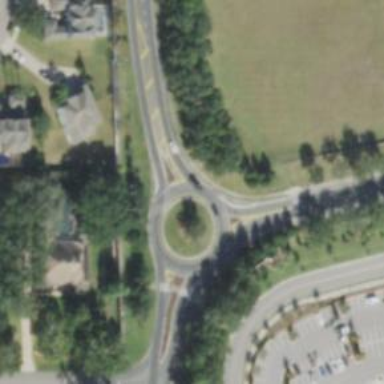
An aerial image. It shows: Secondary road around roundabout.